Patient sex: F
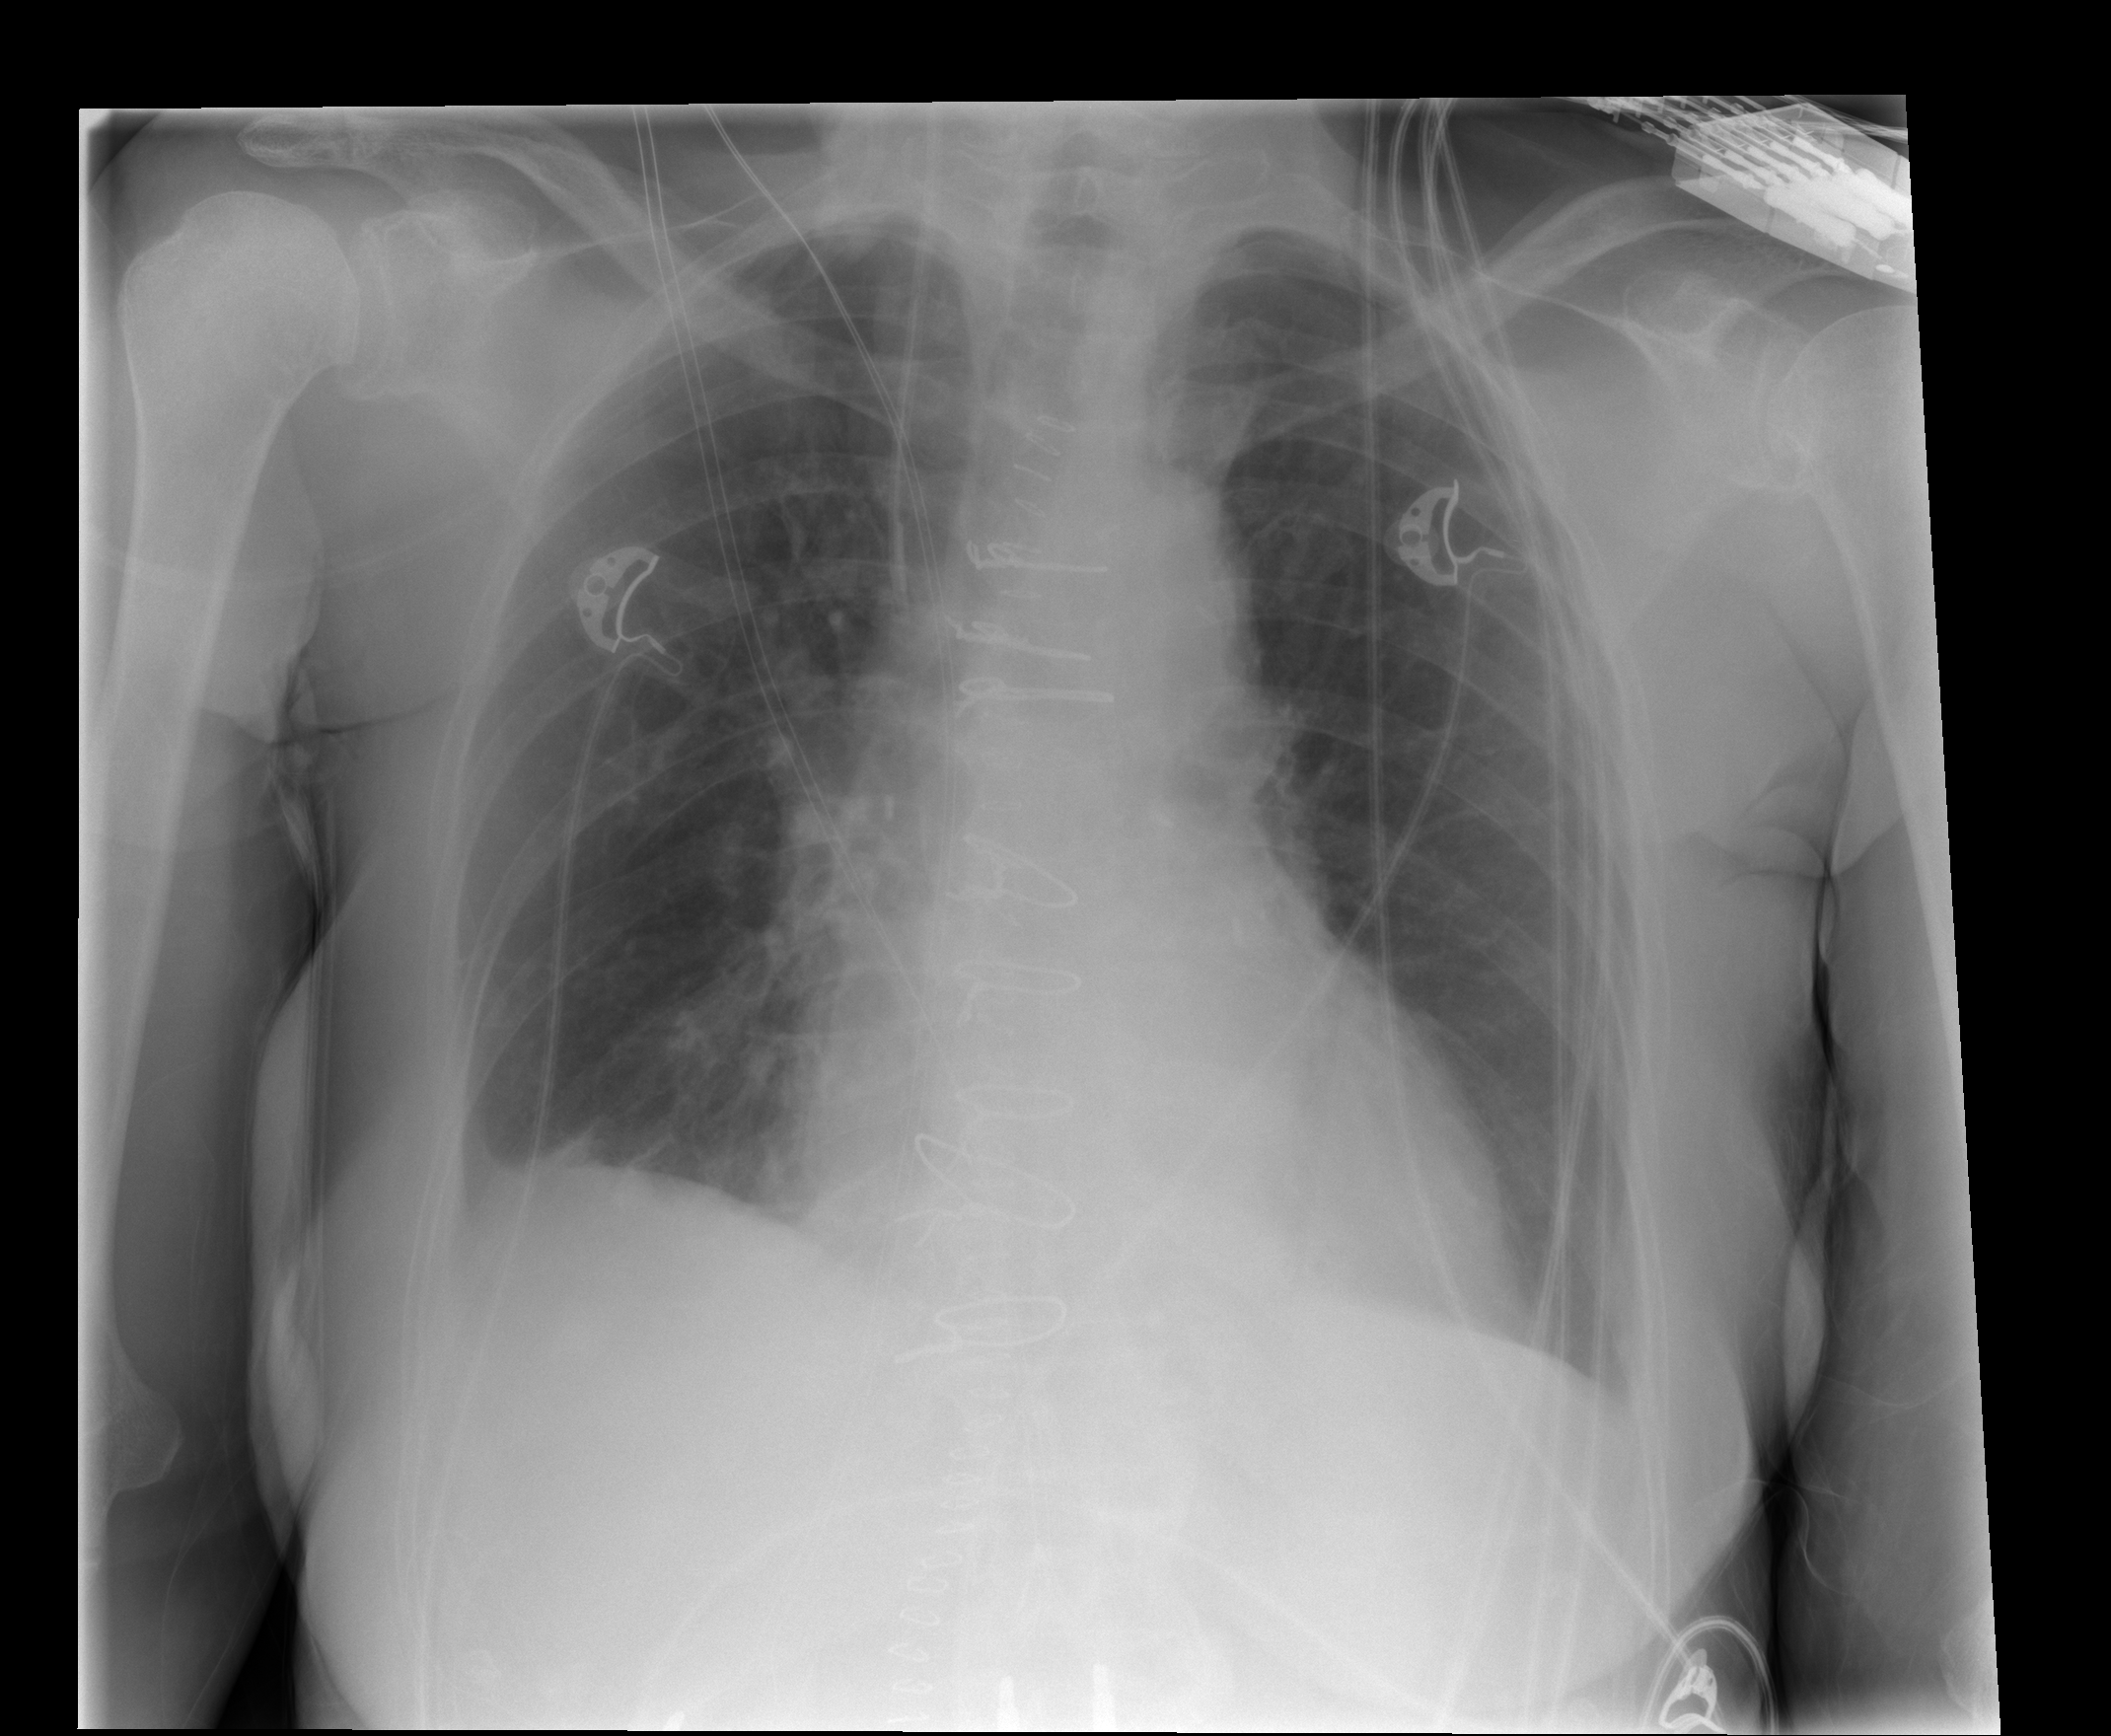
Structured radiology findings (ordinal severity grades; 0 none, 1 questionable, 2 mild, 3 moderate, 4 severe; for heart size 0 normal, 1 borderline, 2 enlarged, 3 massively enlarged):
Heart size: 1
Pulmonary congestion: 0
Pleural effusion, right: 1
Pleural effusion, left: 1
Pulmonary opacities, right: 1
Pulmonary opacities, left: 0
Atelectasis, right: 2
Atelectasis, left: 0